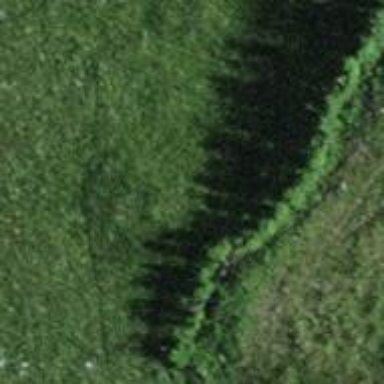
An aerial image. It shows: Hedge acting as barrier.